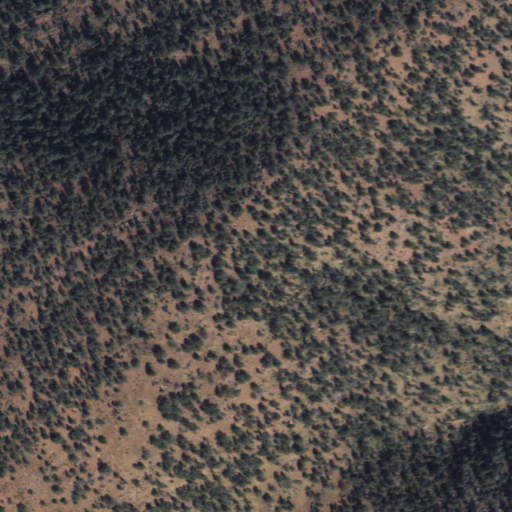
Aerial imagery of mountain in Arizona named Lost Camp Mountain containing evergreen forest and shrub